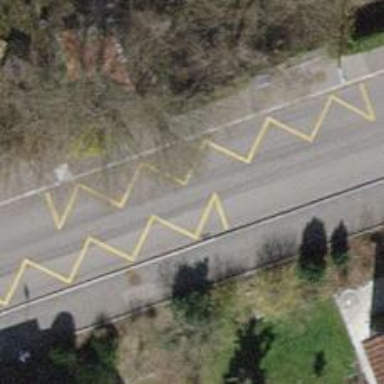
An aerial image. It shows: Bus stop with designated stop position for public transport.